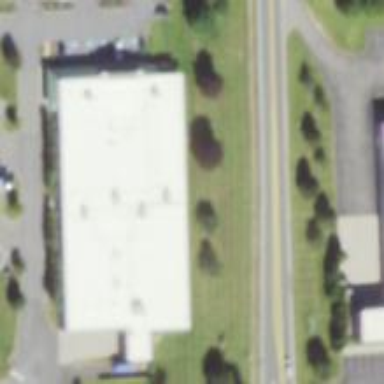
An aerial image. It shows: Building.